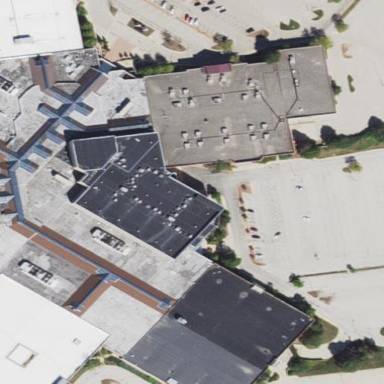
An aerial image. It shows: Retail building that houses cinema.